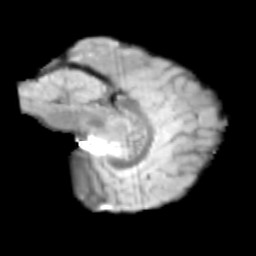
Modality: T2w
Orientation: sagittal
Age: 13
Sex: male
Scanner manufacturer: siemens
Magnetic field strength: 3 T
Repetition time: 3.8 s
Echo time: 0.07 s